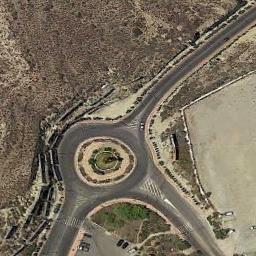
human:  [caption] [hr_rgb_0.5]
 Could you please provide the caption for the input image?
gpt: The roundabout with three exits and entrances is in the wasteland .

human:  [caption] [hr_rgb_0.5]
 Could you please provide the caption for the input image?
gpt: There is an open space beside the roundabout .

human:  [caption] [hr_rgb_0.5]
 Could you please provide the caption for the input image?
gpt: There are several moving vehicles on the road at the roundabout, With some trees and a large area of ​​wasteland around the roundabout .

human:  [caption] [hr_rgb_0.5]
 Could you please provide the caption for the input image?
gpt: The roundabout is on the bare land next to trees .

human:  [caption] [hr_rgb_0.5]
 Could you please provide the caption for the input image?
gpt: There are brown lawns around the roundabout .